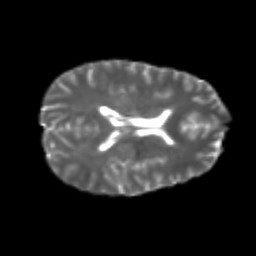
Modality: T2w
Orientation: axial
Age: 24
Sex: male
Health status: healthy
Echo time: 0.074 s